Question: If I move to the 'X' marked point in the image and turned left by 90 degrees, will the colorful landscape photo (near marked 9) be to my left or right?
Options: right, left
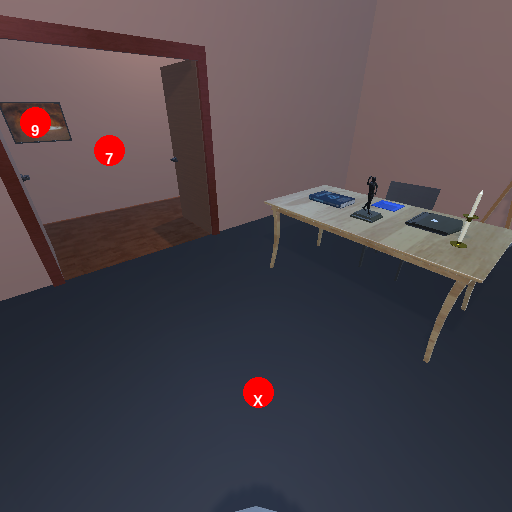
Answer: right